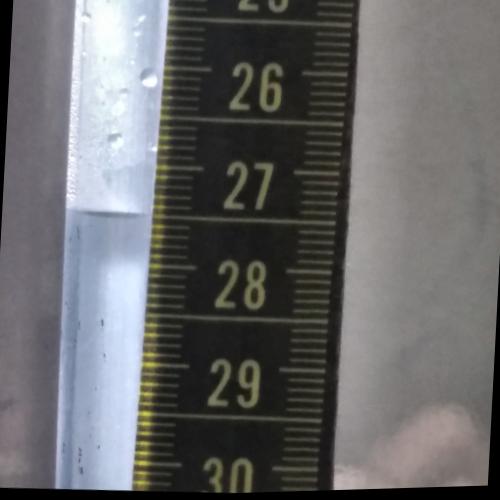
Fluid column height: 27.5 cm